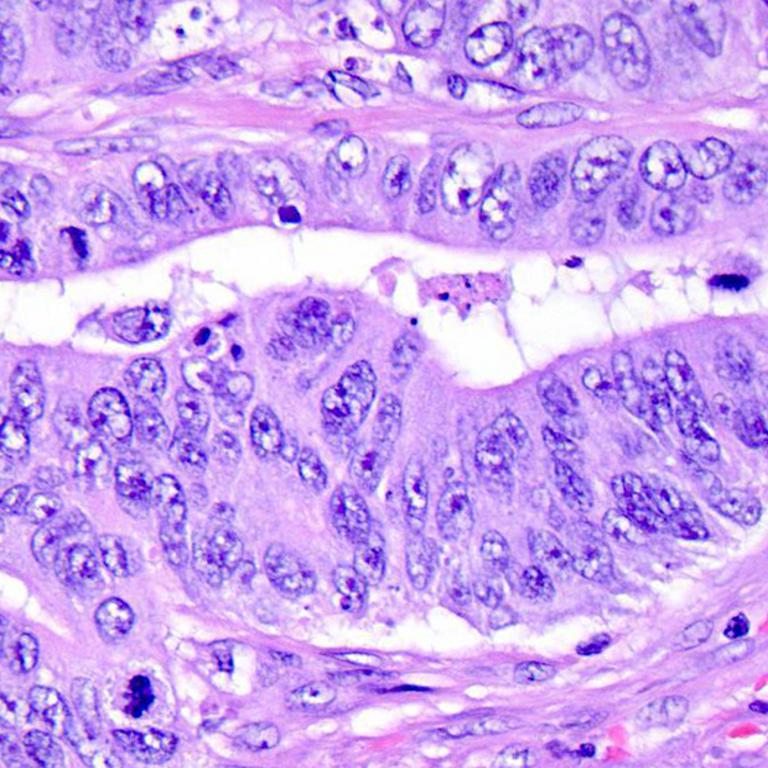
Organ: colon
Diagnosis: adenocarcinomas